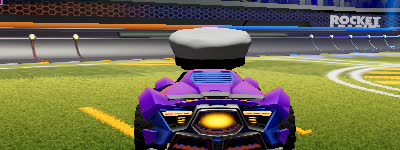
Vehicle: werewolf